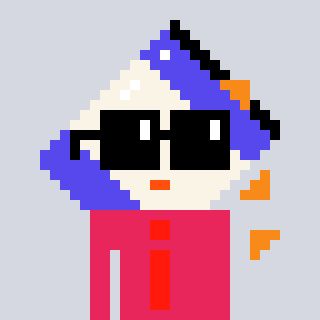
a pixel art character with square black sunglasses, a chips-shaped head and a redpinkish-colored body on a cool background